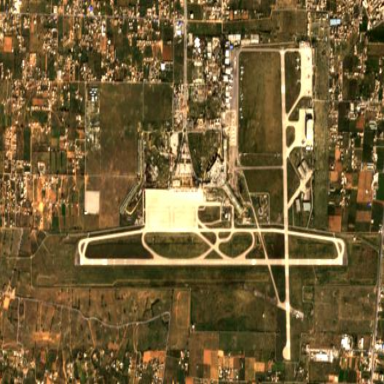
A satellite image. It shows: International aerodrome with surrounding wall.